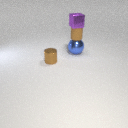
small brown metal cylinder to the left of large blue metal sphere